Question: I got this script to re size a picture and output it :
'''
<?php
/**
* Produce a preview of the picture
*
*/
class CtrlImagePreview {
const EXT_DOC = 'doc';
const EXT_FILE = 'file';
const EXT_XLS = 'xls';
/**
* Get the appropriate icon in function of the extension
* @param string $ext
*/
public function icon($ext) {
//put the extension in lowercase
$ext = strtolower($ext);
//check if icon exist
if(file_exists('picture/icon/'.$ext.'.png')) {
//display the approriate icon
$url = 'picture/icon/'.$ext.'.png';
} else {
//display
$url = 'picture/icon/file.png';
}
header("Cache-Control: private, max-age=10800, pre-check=10800");
header("Pragma: private");
header("Expires: " . date(DATE_RFC822,time()+60*60*24*30));
header('Content-Type: image/png');
header('Content-Transfer-Encoding: binary');
readfile($url);
}
/**
* Resize and output preview of the image
* @param File $file
*/
public function resize(File $file) {
header("Cache-Control: private, max-age=10800, pre-check=10800");
header("Pragma: private");
header("Expires: " . date(DATE_RFC822,time()+60*60*24*30));
header('Content-Type: image/png');
header('Content-Transfer-Encoding: binary');
$this->image('../upload/'.$_SESSION['c']->getId().'/'.$file->getProject()->getId().'/'.$file->getName(), true, 45);
}
/**
* NOTE: this function has been imported for image resizing, output mime: image/jpeg
* @param unknown_type $image
* @param unknown_type $crop
* @param unknown_type $size
* @return boolean
*/
private function image($image, $crop = null, $size = null) {
$image = ImageCreateFromString(file_get_contents($image));
if (is_resource($image) === true) {
$x = 0;
$y = 0;
$width = imagesx($image);
$height = imagesy($image);
/*
CROP (Aspect Ratio) Section
*/
if (is_null($crop) === true) {
$crop = array($width, $height);
} else {
$crop = array_filter(explode(':', $crop));
if (empty($crop) === true) {
$crop = array($width, $height);
} else {
if ((empty($crop[0]) === true) || (is_numeric($crop[0]) === false)) {
$crop[0] = $crop[1];
} else if ((empty($crop[1]) === true) || (is_numeric($crop[1]) === false)) {
$crop[1] = $crop[0];
}
}
$ratio = array(0 => $width / $height, 1 => $crop[0] / $crop[1]);
if ($ratio[0] > $ratio[1]) {
$width = $height * $ratio[1];
$x = (imagesx($image) - $width) / 2;
}
else if ($ratio[0] < $ratio[1]) {
$height = $width / $ratio[1];
$y = (imagesy($image) - $height) / 2;
}
}
/*
Resize Section
*/
if (is_null($size) === true) {
$size = array($width, $height);
}
else {
$size = array_filter(explode('x', $size));
if (empty($size) === true) {
$size = array(imagesx($image), imagesy($image));
} else {
if ((empty($size[0]) === true) || (is_numeric($size[0]) === false)) {
$size[0] = round($size[1] * $width / $height);
} else if ((empty($size[1]) === true) || (is_numeric($size[1]) === false)) {
$size[1] = round($size[0] * $height / $width);
}
}
}
$result = ImageCreateTrueColor($size[0], $size[1]);
if (is_resource($result) === true) {
ImageSaveAlpha($result, true);
ImageAlphaBlending($result, true);
ImageFill($result, 0, 0, ImageColorAllocate($result, 255, 255, 255));
ImageCopyResampled($result, $image, 0, 0, $x, $y, $size[0], $size[1], $width, $height);
ImageInterlace($result, true);
Imagepng($result, null, 0);
}
}
return false;
}
}
?>
'''
The problem it's that this script is sometimes working sometimes not, and it seems to be not working on big image (only on my server, in local mode it is fine!).
Here is the pictures generated by this script:

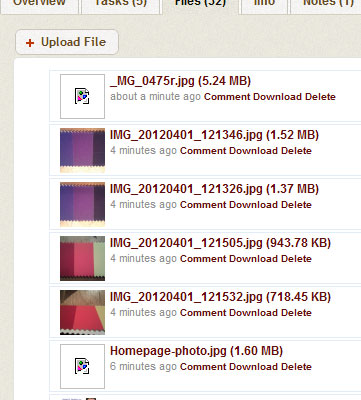
Answer: It might not be obvious, but when manipulating images with PHP functions, the image gets uncompressed in the memory. If you have a 1 MB JPEG photo with the resolution of 2500x1500 (roughly a 4 MPix picture), the uncompressed size is 2500 x 1500 (resolution) x 4 (bytes per pixel) = 15 MB. With even more compressed JPEGs, the ratio between compressed vs. uncompressed data can easily be 1:30 or even bigger. And for correct image manipulation, you might even need this amount of available memory (for input image for the output).
The usual solution is to either increase the memory limit (in PHP's configuration 'memory_limit') or to use an external library, like ImageMagick.